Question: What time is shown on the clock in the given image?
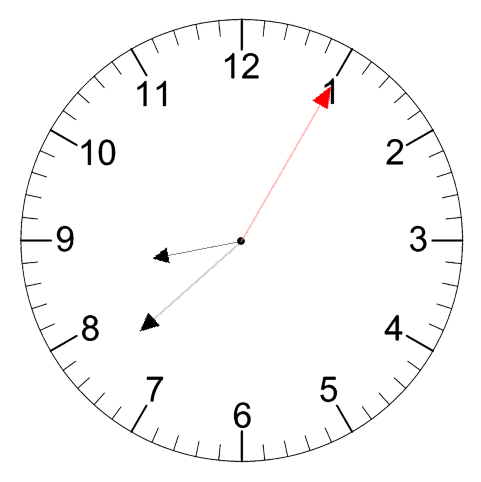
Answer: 08:38:05